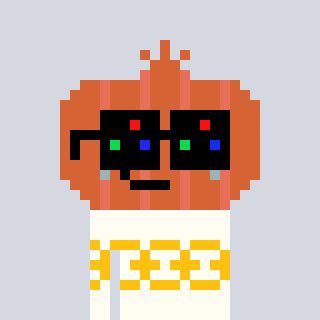
a pixel art character with square black sunglasses, a onion-shaped head and a grayscale-colored body on a cool background